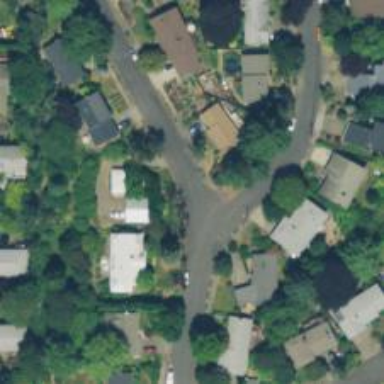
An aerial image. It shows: Residential road with sidewalk on the left.